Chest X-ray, AP view. Patient: 64 years old, sex M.
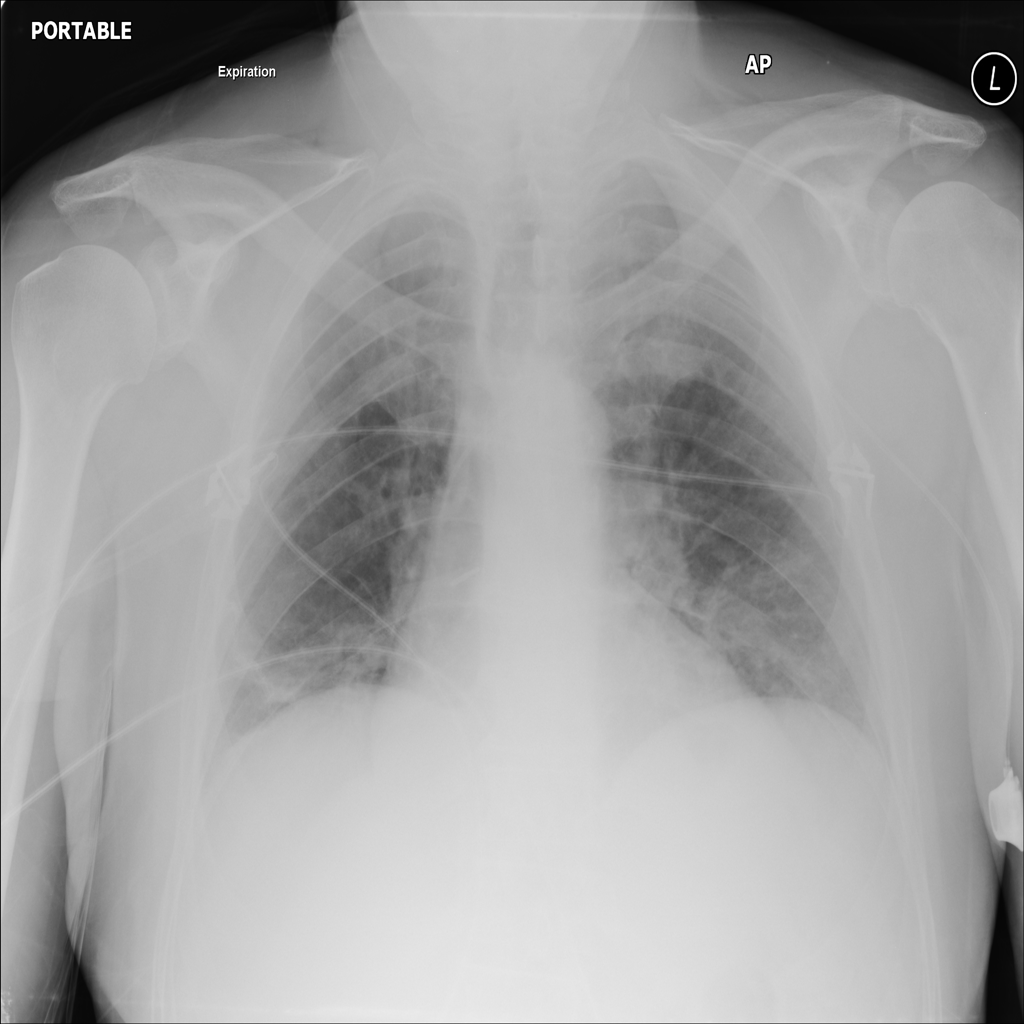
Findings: No Finding